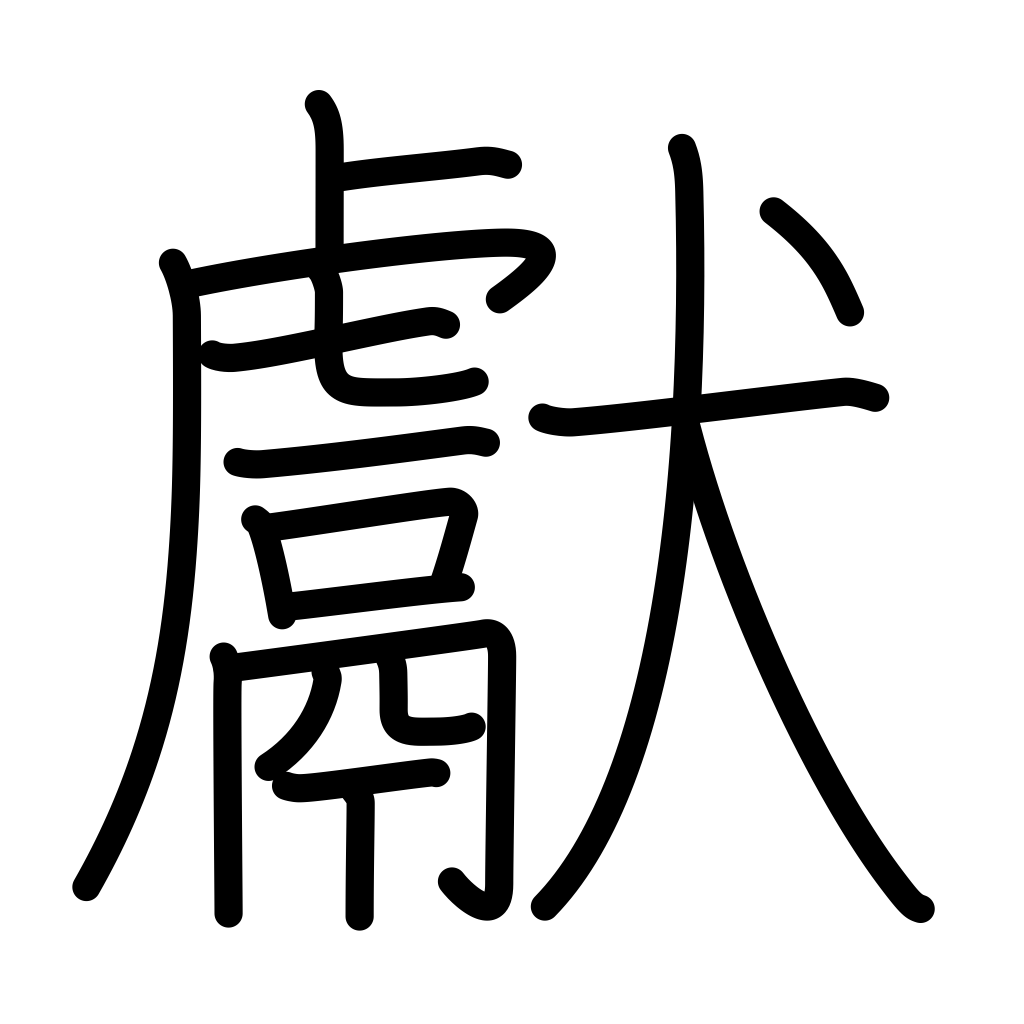
Meaning: offer, present, show, display